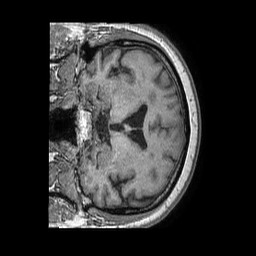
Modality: T1w
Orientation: coronal
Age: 72
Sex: male
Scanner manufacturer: philips
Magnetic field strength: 1.5 T
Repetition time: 0.007708 s
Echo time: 0.003532 s